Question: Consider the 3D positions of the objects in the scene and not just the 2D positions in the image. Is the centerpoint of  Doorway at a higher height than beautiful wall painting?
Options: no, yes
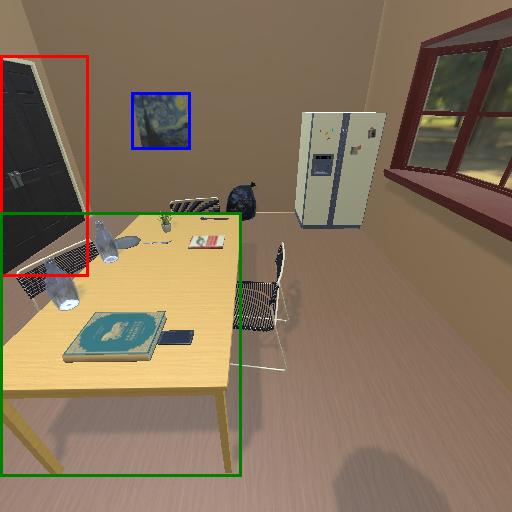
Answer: no